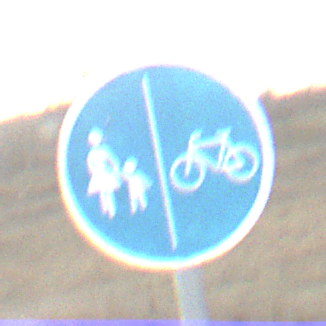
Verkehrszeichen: GetrennterRadUndGehwegRadwegRechts
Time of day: SunriseSunset
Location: Outdoor (RoadRail)
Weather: PartlyCloudy
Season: NotSpecified
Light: Natural